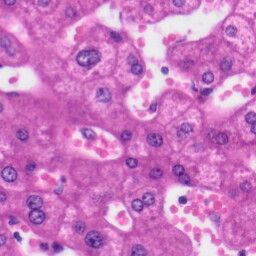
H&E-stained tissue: Liver